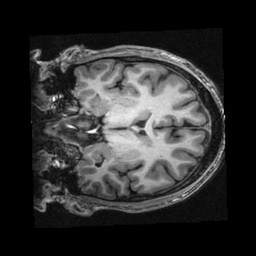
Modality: T1w
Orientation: coronal
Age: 23
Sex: male